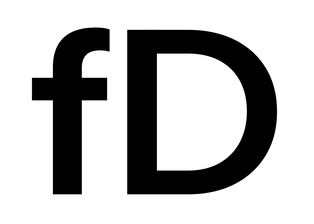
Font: InstrumentSans_SemiBold